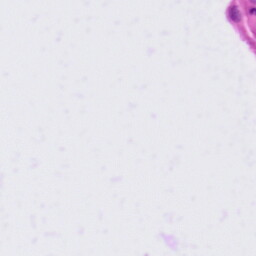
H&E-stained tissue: Tonsil